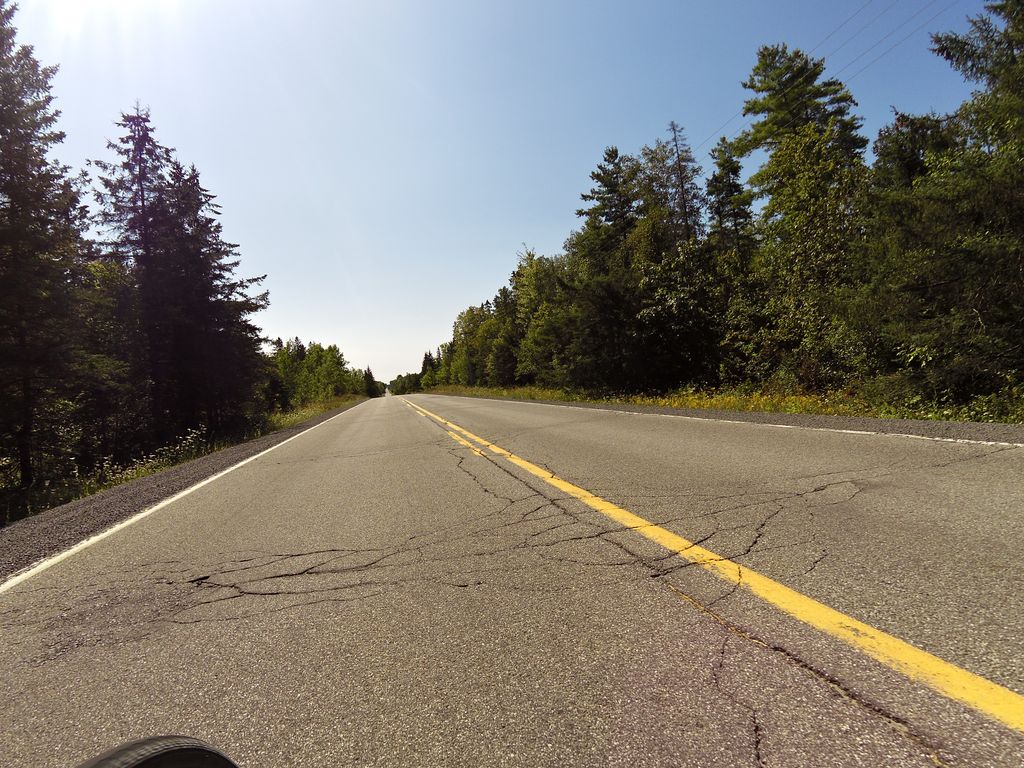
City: ottawa-gatineau